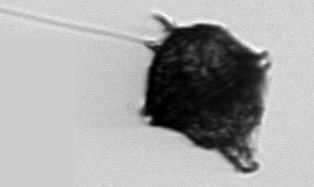
Label: Gonyaulax